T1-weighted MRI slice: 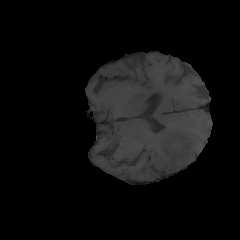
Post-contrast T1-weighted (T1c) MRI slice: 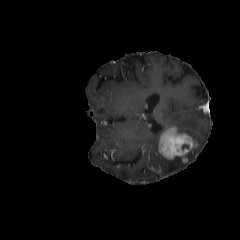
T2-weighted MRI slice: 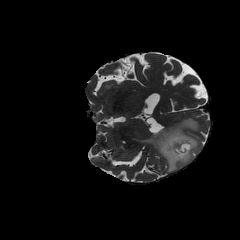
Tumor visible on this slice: yes